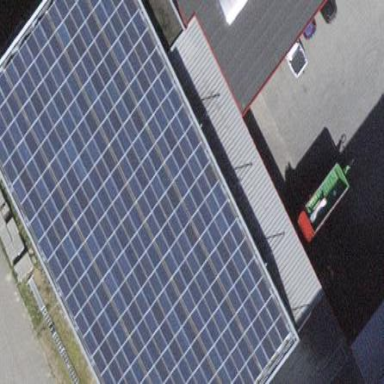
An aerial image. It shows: Solar power generator.